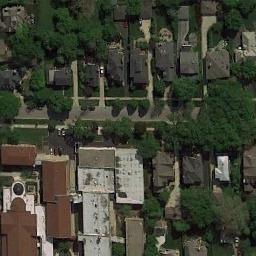
Label: residential